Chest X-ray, AP view. Patient: 58 years old, sex M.
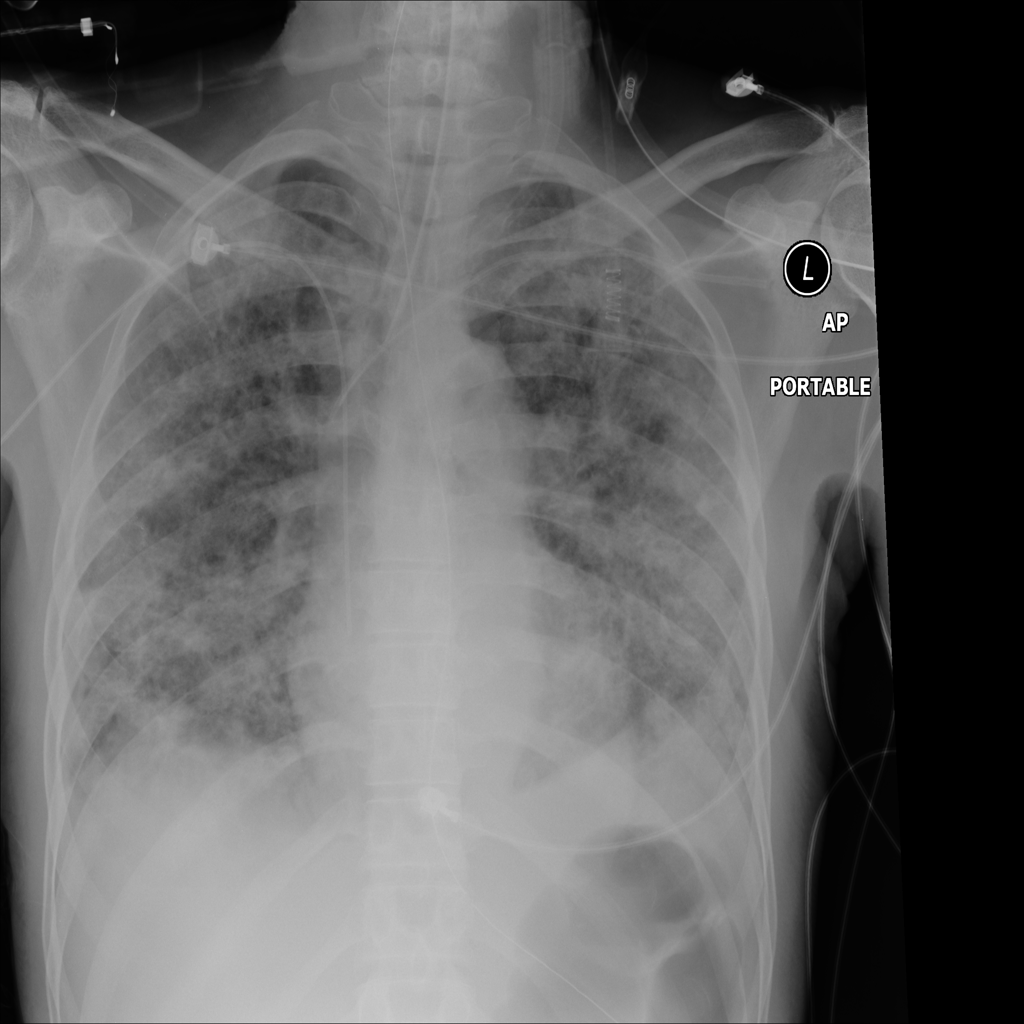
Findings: Consolidation